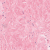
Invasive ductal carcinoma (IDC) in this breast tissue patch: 0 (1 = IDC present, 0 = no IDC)